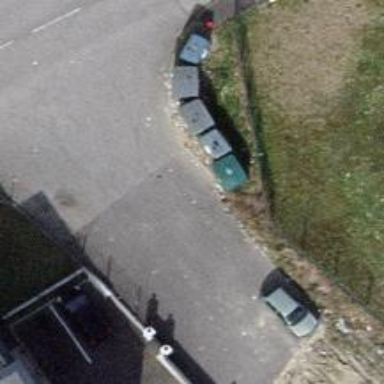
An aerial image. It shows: Recycling container for scrap metal. It is designated as recycling amenity.